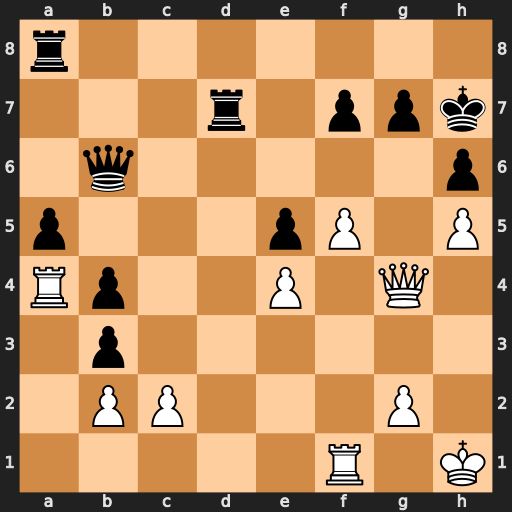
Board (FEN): r7/3r1ppk/1q5p/p3pP1P/Rp2P1Q1/1p6/1PP3P1/5R1K
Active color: w
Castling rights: -
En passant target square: -
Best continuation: f6 Qxf6 Rxf6